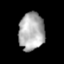
Tissue: lung
Cell type: Others
Senescence score: 0.2151
Nuclear area (px): 941
Mean DAPI intensity: 174.707